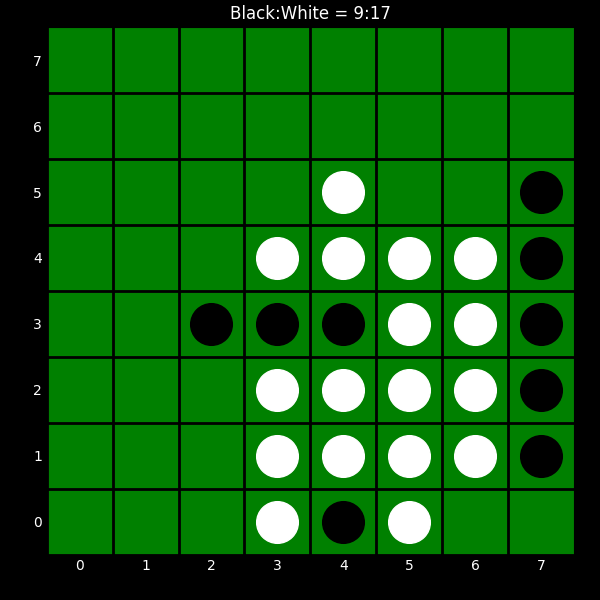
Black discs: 9
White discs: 17